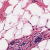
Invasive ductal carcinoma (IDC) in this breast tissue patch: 0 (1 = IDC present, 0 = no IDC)